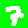
Digit: 7